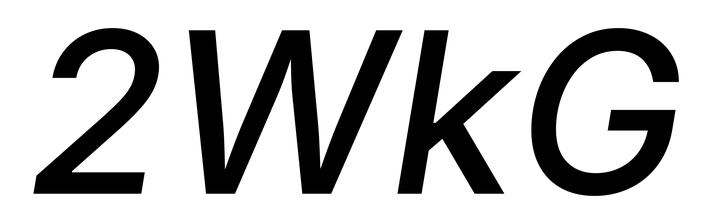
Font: Inter-Italic_Medium_Italic